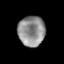
Tissue: prostate
Cell type: B cells
Senescence score: 0.3309
Nuclear area (px): 797
Mean DAPI intensity: 142.936